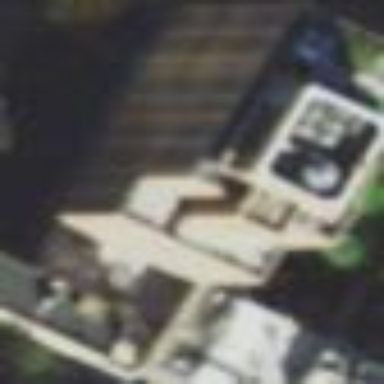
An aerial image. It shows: Part of building with flat concrete roof.